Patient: sex F, age 71
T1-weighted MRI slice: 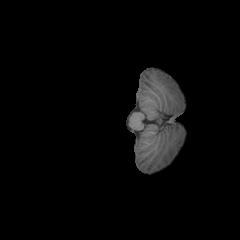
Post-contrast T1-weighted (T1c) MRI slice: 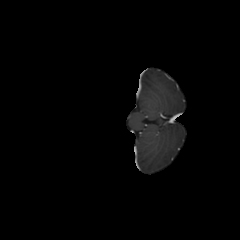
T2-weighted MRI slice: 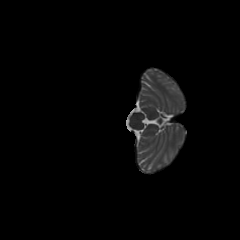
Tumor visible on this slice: no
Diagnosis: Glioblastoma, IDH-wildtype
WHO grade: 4